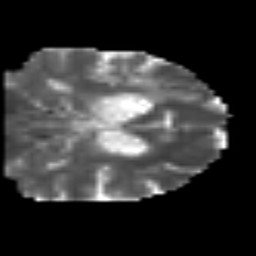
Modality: MD
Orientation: coronal
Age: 69
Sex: male
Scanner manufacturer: siemens
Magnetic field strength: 3 T
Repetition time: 3.2 s
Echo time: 0.081 s